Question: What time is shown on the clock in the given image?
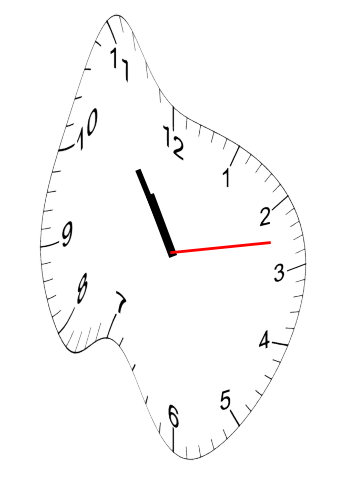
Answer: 10:54:13